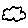
Label: cloud